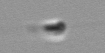
Label: flagellate_morphotype3